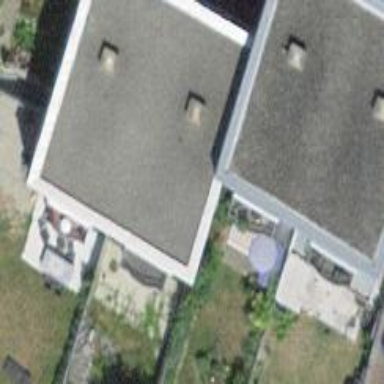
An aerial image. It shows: Simple and straightforward house.